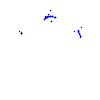
Particle: kaon